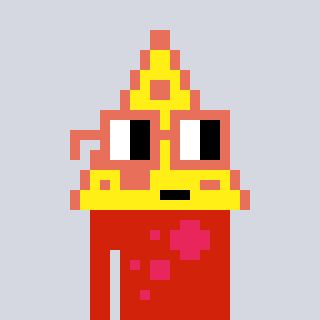
a pixel art character with square orange glasses, a pizza-shaped head and a red-colored body on a cool background